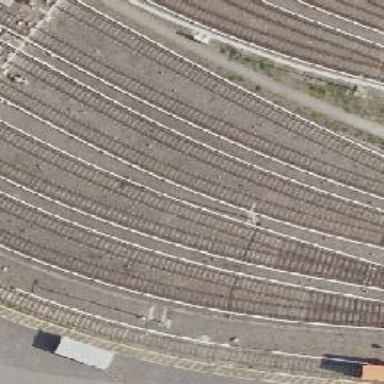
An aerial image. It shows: Yard area with electrified bottom rail.